Question: For an ASP.NET MVC 2 application, we are using 'HttpContext.User.Identity.Name' to get the user name for authentication purposes. This works fine when testing. Users who are in the database are able to access areas for which they have permissons, and redirected to a 401 page otherwise. The 401 page displays their username, explaining that this user is not authorized to access this content.
However, in a deployed environment, all attempts to access any portion of the application redirect to the 401 page, and the displayed username is blank!
How can we enable the deployed application to access the username of the request?
From my research, I should go to the following screen and enable Windows Authentication, but it's not in the list!

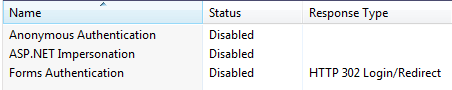
Answer: Ah, if you are using IIS 7, you probably need to install it first! <URL> FTA:
> The default installation of IIS 7 does not include the Windows
authentication role service. To use Windows authentication on IIS, you
must install the role service, disable Anonymous authentication for
your Web site or application, and then enable Windows authentication
for the site or application.
If you're not seeing it as an option, you probably don't have it installed.
(Dictated from my Winodws 7 machine,) Go to your Start menu and type: .
Next, in the dialog's treeview, go to and then check the checkbox.